Question: I had a simple controller written in Verilog that was configuring Altera's TSE MAC. Up to this point, it was fairly simple. However, what I wanted to do next is to set a lot of Marvel PHY's settings as well as keep monitoring both PHY and MAC for statistics and errors, etc. Doing that in HW seems like an overkill, so I have decided to incorporate a Nios CPU. But before going ahead and implementing the component in software, I wanted to quickly prototype the idea using System Console. Anyhow, here is my QSys base system:

The MAC instance is called 'tse_mac' and the idea is to configure it by reading/writing to 'control_port' through CPU's 'data_master'.
After getting the system up and running, I've connected to it using System Console. I assume it generally works because it is able to get 'master' service path:
'''
% get_service_paths master
{/devices/EP2AGX260@1#7-1/(link)/JTAG/(70:34 v3 #0)/nios2_0}
'''
It also opens fine. However, it fails right away when trying to write 32-bit value:
'''
% get_service_paths master
{/devices/EP2AGX260@1#7-1/(link)/JTAG/(70:34 v3 #0)/nios2_0}
% open_service master "/devices/EP2AGX260@1#7-1/(link)/JTAG/(70:34 v3 #0)/nios2_0"
% master_write_32 "/devices/EP2AGX260@1#7-1/(link)/JTAG/(70:34 v3 #0)/nios2_0" 0x400 0x00000000;
error: com.altera.systemconsole.internal.plugin.jtag.oci.Nios2DebugException: Can't do this while target is running
while executing
"master_write_32 {/devices/EP2AGX260@1#7-1/(link)/JTAG/(70:34 v3 #0)/nios2_0} {0x400} {0x00000000}"
while executing
"master_write_32 "/devices/EP2AGX260@1#7-1/(link)/JTAG/(70:34 v3 #0)/nios2_0" 0x400 0x00000000"
%
'''
Here is the exception:
'''
Jul 22, 2012 12:17:39 PM com.altera.systemconsole.internal.core.SystemConsole logSevere
SEVERE: com.altera.systemconsole.internal.plugin.jtag.oci.Nios2DebugException: Can't do this while target is running
java.util.concurrent.ExecutionException: com.altera.systemconsole.internal.plugin.jtag.oci.Nios2DebugException: Can't do this while target is running
at com.altera.systemconsole.internal.core.SimpleFuture$Sync.innerGet(SimpleFuture.java:169)
at com.altera.systemconsole.internal.core.SimpleFuture.get(SimpleFuture.java:66)
at com.altera.systemconsole.scripting.StandardCommandSet.waitForFutureResponse(StandardCommandSet.java:233)
at com.altera.systemconsole.scripting.StandardCommandSet.peekMemoryService(StandardCommandSet.java:161)
at com.altera.systemconsole.scripting.StandardCommandSet.readByte(StandardCommandSet.java:120)
at com.altera.systemconsole.scripting.ScriptEngine$16.execute(ScriptEngine.java:1117)
at com.altera.systemconsole.scripting.ScriptEngine$LegacyCommandAdapter.execute2(ScriptEngine.java:199)
at com.altera.systemconsole.scripting.SystemConsoleThreadTCLInterpreter$2$1.run(SystemConsoleThreadTCLInterpreter.java:181)
at com.altera.systemconsole.internal.core.SystemExecutor$4.run(SystemExecutor.java:516)
at com.altera.systemconsole.internal.core.SystemExecutor$ComparableTask.run(SystemExecutor.java:148)
at java.util.concurrent.ThreadPoolExecutor$Worker.runTask(Unknown Source)
at java.util.concurrent.ThreadPoolExecutor$Worker.run(Unknown Source)
at java.lang.Thread.run(Unknown Source)
Caused by: com.altera.systemconsole.internal.plugin.jtag.oci.Nios2DebugException: Can't do this while target is running
at com.altera.systemconsole.internal.plugin.jtag.oci.Nios2Debug.readMemoryIndirect(Native Method)
at com.altera.systemconsole.internal.plugin.jtag.oci.Nios2Debug.readMemory(Nios2Debug.java:186)
at com.altera.systemconsole.internal.plugin.jtag.oci.OciMemoryService.peek(OciMemoryService.java:158)
at com.altera.systemconsole.internal.core.legacymaster.LegacyMasterChannel$1.run(LegacyMasterChannel.java:88)
at com.altera.systemconsole.internal.core.SystemExecutor.addTaskIfNecessary(SystemExecutor.java:536)
at com.altera.systemconsole.internal.core.legacymaster.LegacyMasterChannel.doReadMemory(LegacyMasterChannel.java:77)
at com.altera.systemconsole.internal.core.legacymaster.LegacyMasterChannel.readMemory(LegacyMasterChannel.java:69)
at com.altera.systemconsole.scripting.StandardCommandSet.peekMemoryService(StandardCommandSet.java:157)
... 9 more
'''
I have never used System Console before and could not find anything related on the Internet or in the manual. So the question is -- what wrongdoing am I committing? Any help solving the problem is appreciated.
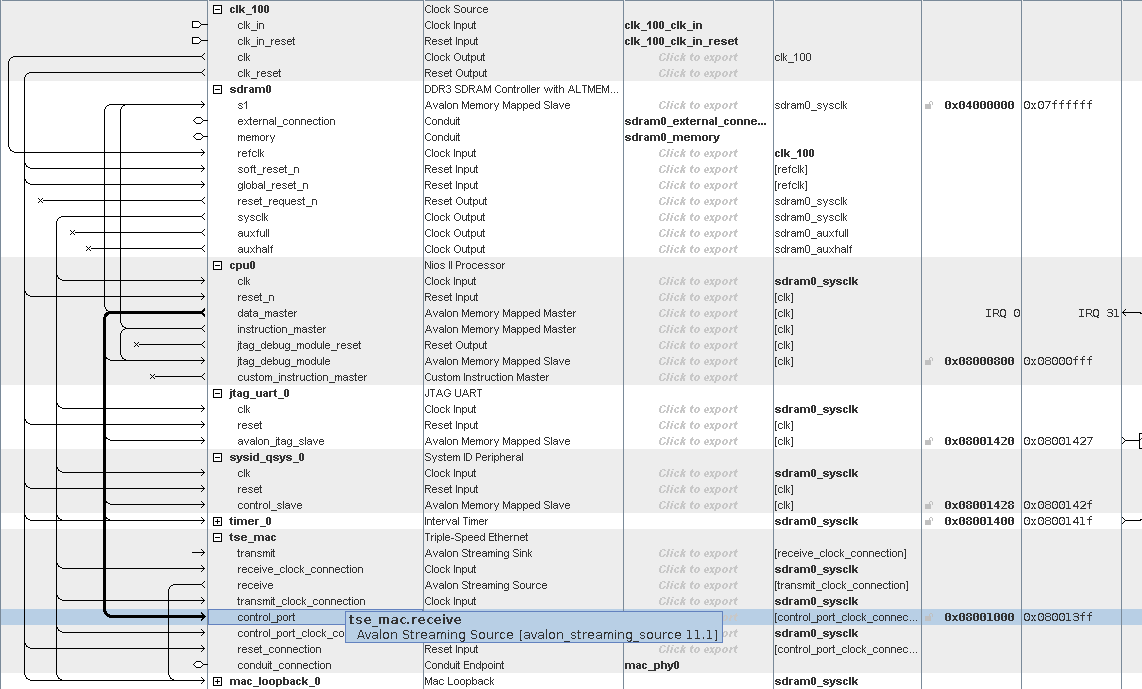
Answer: The exception means that you have to pause/stop CPU to execute 'master_write_32'. To keep the CPU running, <URL>.